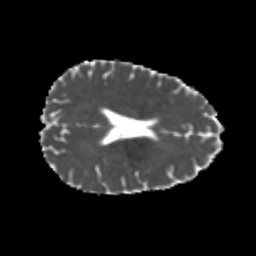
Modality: MD
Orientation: axial
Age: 25
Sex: male
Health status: healthy
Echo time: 0.074 s